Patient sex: M
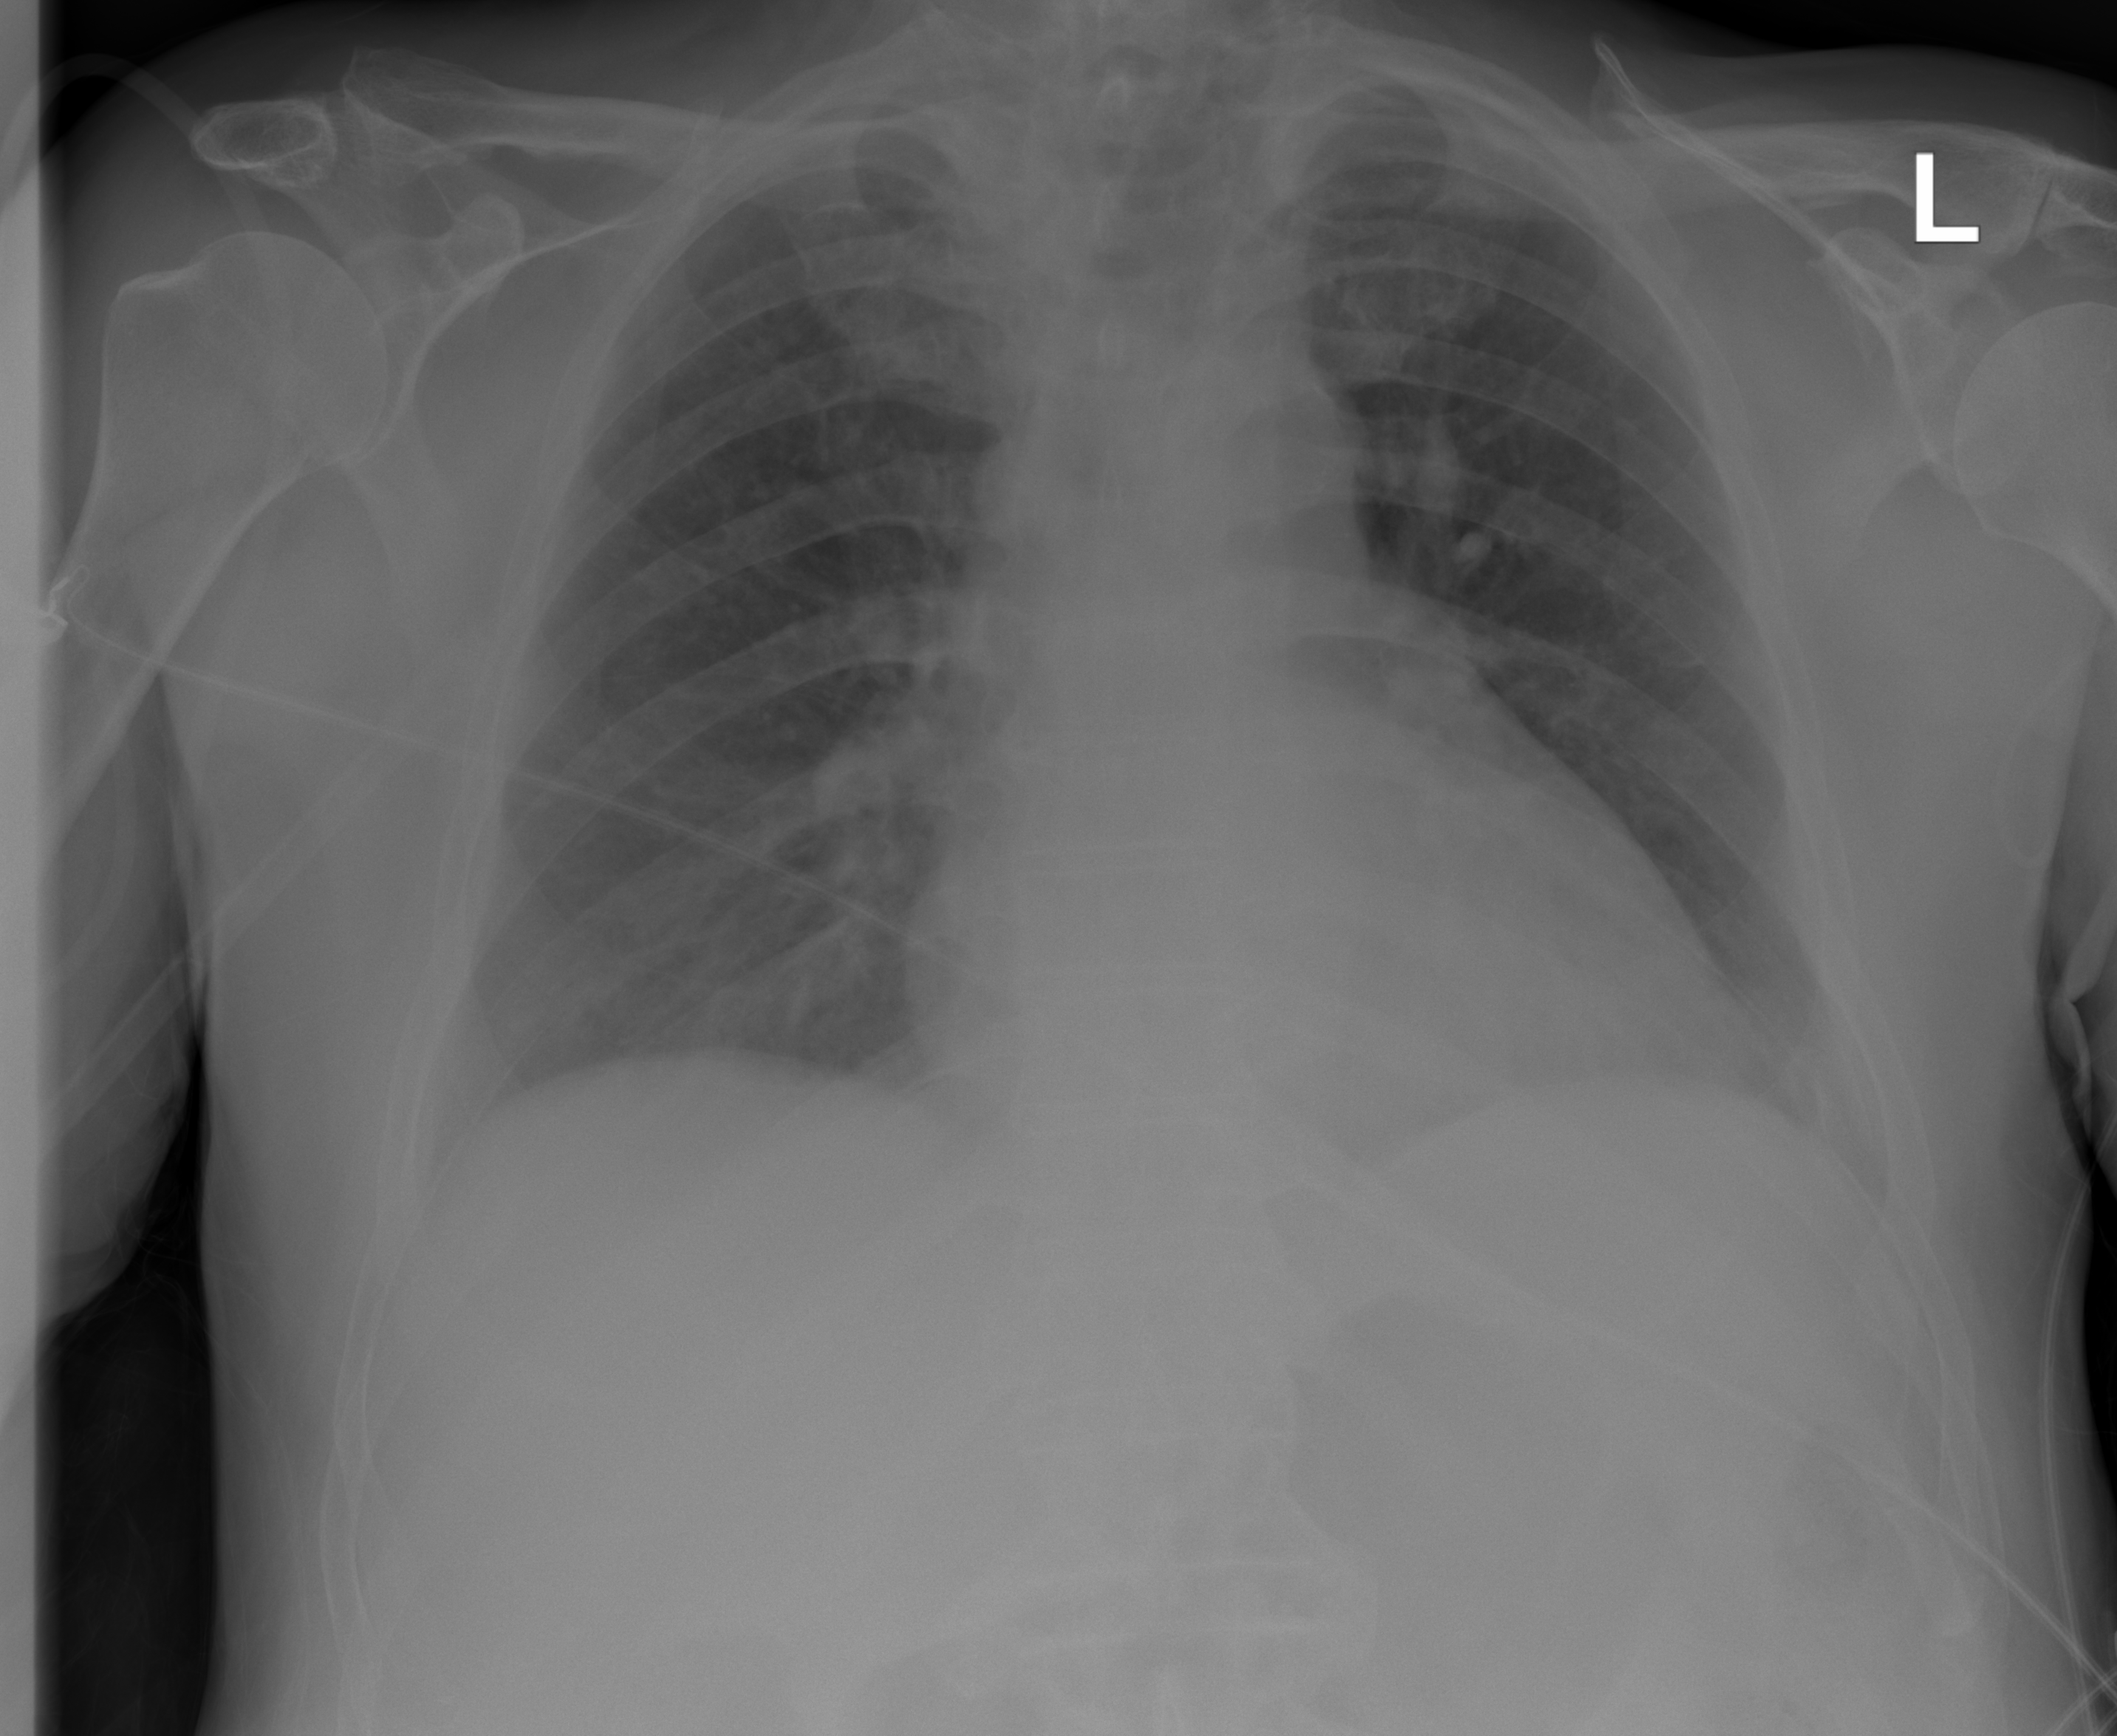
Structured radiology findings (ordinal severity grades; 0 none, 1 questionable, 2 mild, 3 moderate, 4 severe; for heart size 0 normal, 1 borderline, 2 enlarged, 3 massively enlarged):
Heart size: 0
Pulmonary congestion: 0
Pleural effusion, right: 0
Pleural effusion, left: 0
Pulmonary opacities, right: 0
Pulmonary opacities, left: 0
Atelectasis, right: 0
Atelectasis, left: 2